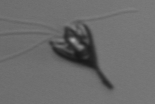
Label: Pyramimonas_longicauda